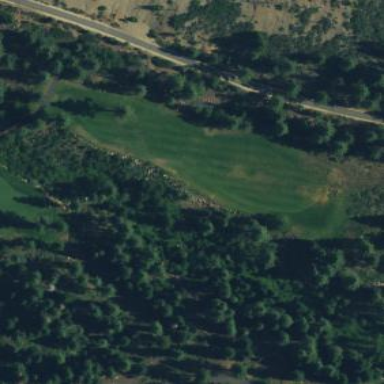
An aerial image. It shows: Area with grass used as rough in golf course.